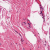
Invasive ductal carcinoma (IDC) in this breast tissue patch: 0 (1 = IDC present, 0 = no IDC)